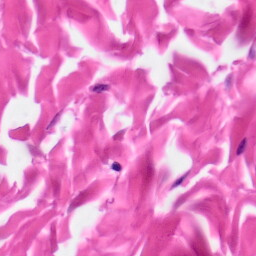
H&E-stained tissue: Skin